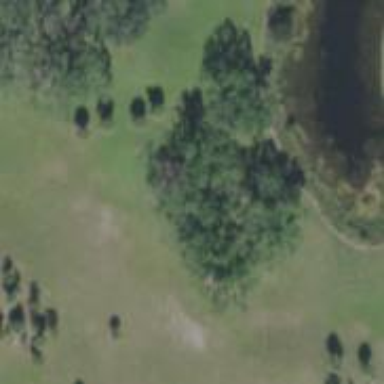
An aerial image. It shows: Disc golf hole.